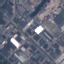
Land use / land cover class: Industrial